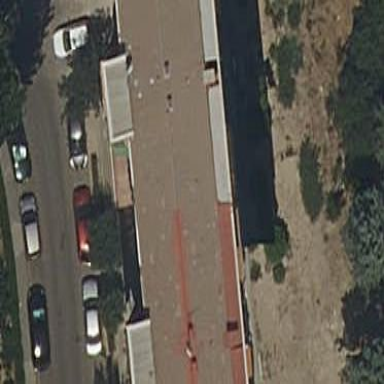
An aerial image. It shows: Residential building.